Question: I'm in the process of creating a header section for a webapp. I'm having some difficulty aligning and positioning things the way it should.
The logout button you see there on the right should move up into the light grey area. So in other words, in the same lign as the logo. This is the html for that section:
'''
<div>
<img src="Images/logo.png" id="imgLogo" alt="" />
<img src="Images/logout-idle.png"
alt=""
id="imgLogout"
onmouseover="this.src='Images/logout-hover.png'"
onmouseout="this.src='Images/logout-idle.png'"
onmousedown="this.src='Images/logout-down.png'"
/>
</div>
'''
The CSS for these elements:
'''
#imgLogo{
margin: 0 auto;
display: block;
}
#imgLogout{
float: right;
margin-top: 4px;
margin-right: 10px;
}
'''
What am I doing wrong? What can I do to get that darn logout button to move more to the top?
Thanks in advance!
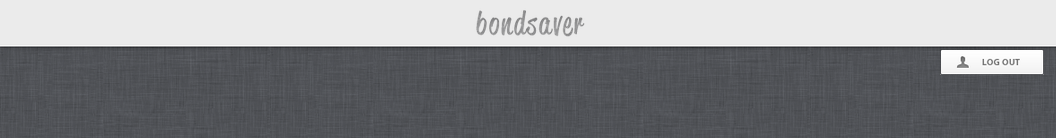
Answer: If you set the
'''
#imgLogout{
float: right;
margin-top: 4px;
margin-right: 10px;
}
'''
to
'''
#imgLogout{
position: absolute;
top: 4px;
right: 10px
}
'''
this will put it where you want it.